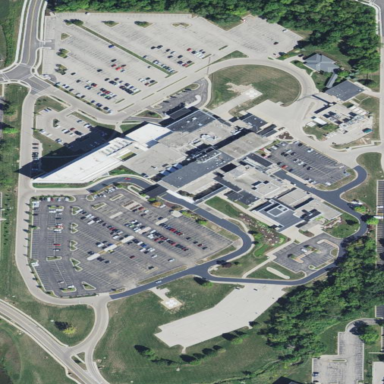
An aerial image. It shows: Hospital providing healthcare services.